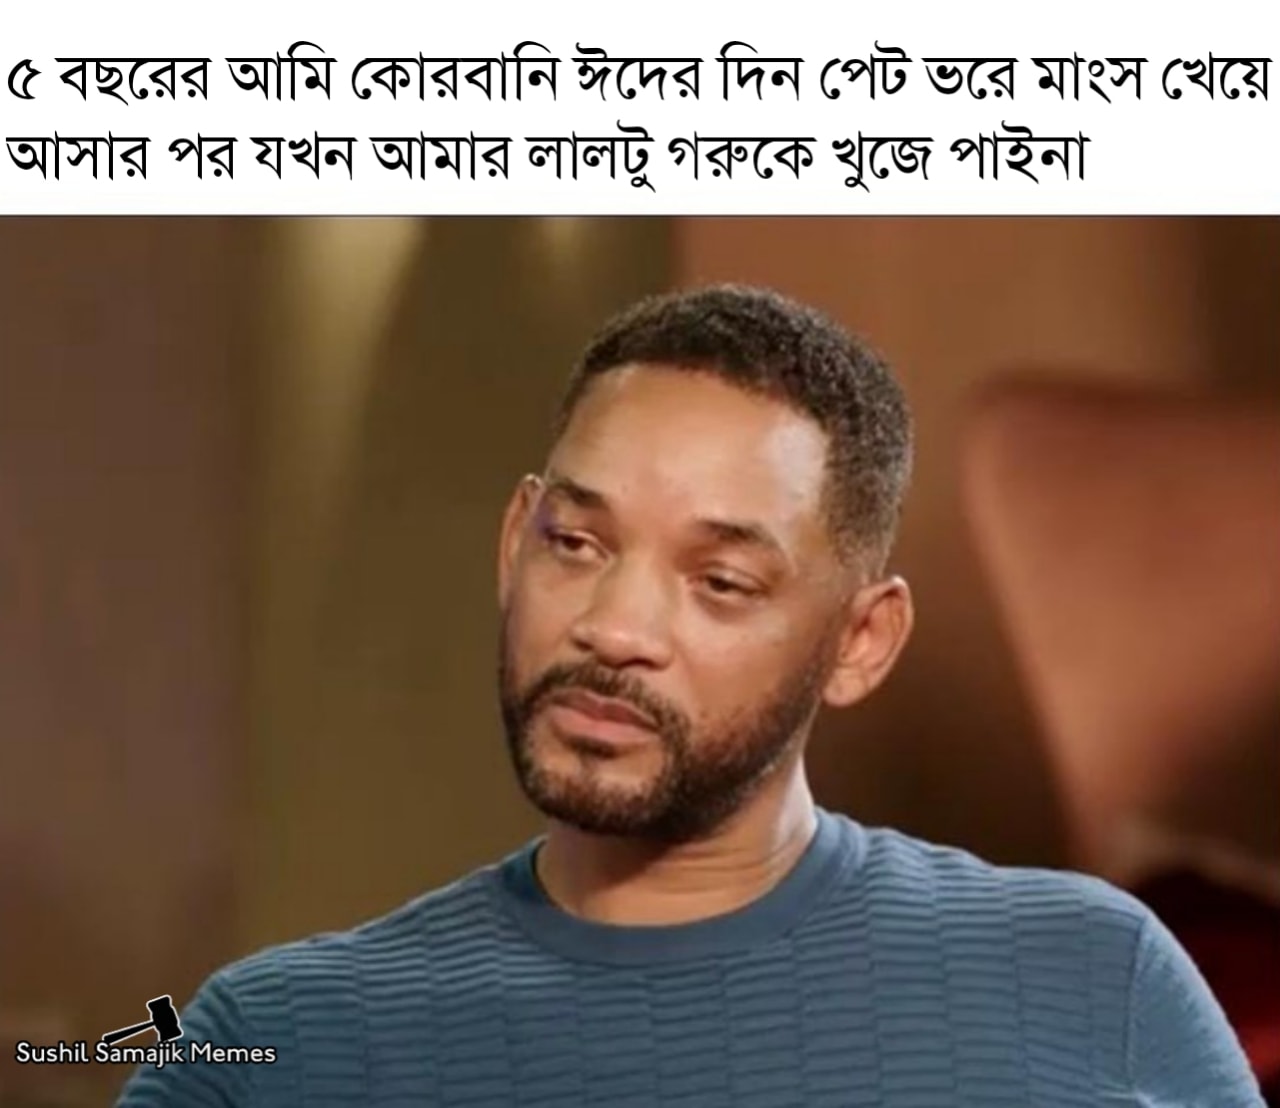
Caption: ৫ বছরের আমি কোরবানি ঈদের দিন পেট ভরে মাংস খেয়ে আসার পর যখন আমার লালটু গরুকে খুজে পাইনা
Label: non-hate